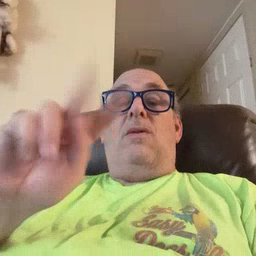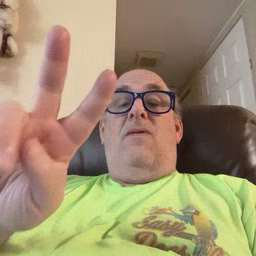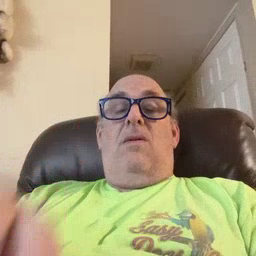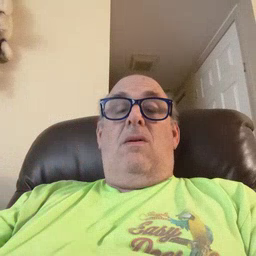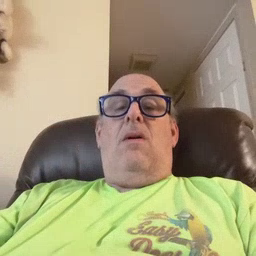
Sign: TV